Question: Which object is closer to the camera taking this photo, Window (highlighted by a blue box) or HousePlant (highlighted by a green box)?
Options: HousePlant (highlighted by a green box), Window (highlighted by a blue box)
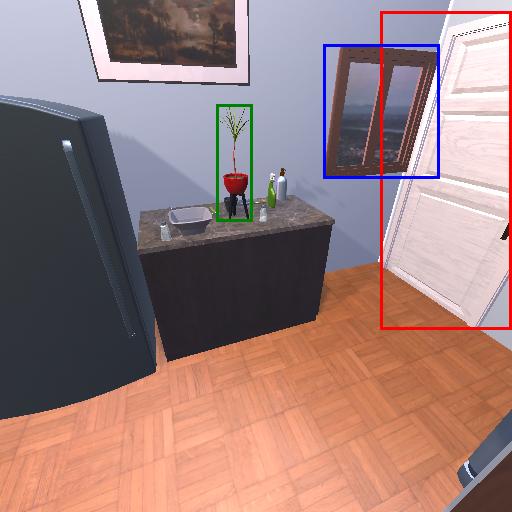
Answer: HousePlant (highlighted by a green box)